Current action and preconditions to check: trajectory_clear

Your task: For each precondition in the list above, predict whether it will hold at this action.

Consider the current scene as observed from the mobile robot's camera, and analyze the predicted future states of all dynamic agents (e.g., people, animals, vehicles, or any moving entities) within the NEXT SECOND.

IMPORTANT: Only answer "very likely" if you are absolutely certain—based on strong, clear evidence—that a dynamic agent will violate the precondition in the predicted future state. Do NOT answer "very likely" for unlikely, ambiguous, or low-probability risks.

Ask yourself for each precondition: Is there a high probability, with clear and convincing evidence, that the predicted future states of any dynamic agent will interfere with the predicted future state of the currently executing action within the NEXT SECOND, causing that precondition to fail?

Assess the risk level based on these predictions. Use "likely" or "very likely" if motions create a clear risk of interference.

Use "neutral" or "improbable" if agents are nearby but their predicted paths are clearly diverging or non-conflicting.

Failure Risk Categories: "very improbable", "improbable", "neutral", "likely", "very likely"

Answer Format: Output ONLY the probability_of_failure value from these categories: "very improbable", "improbable", "neutral", "likely", "very likely"

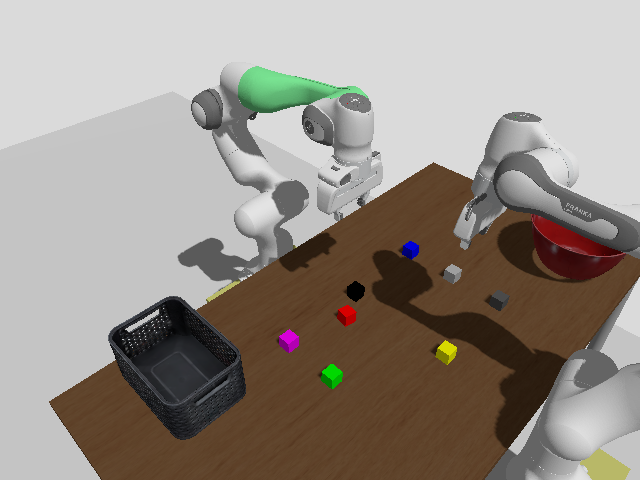

Answer: very improbable